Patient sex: F
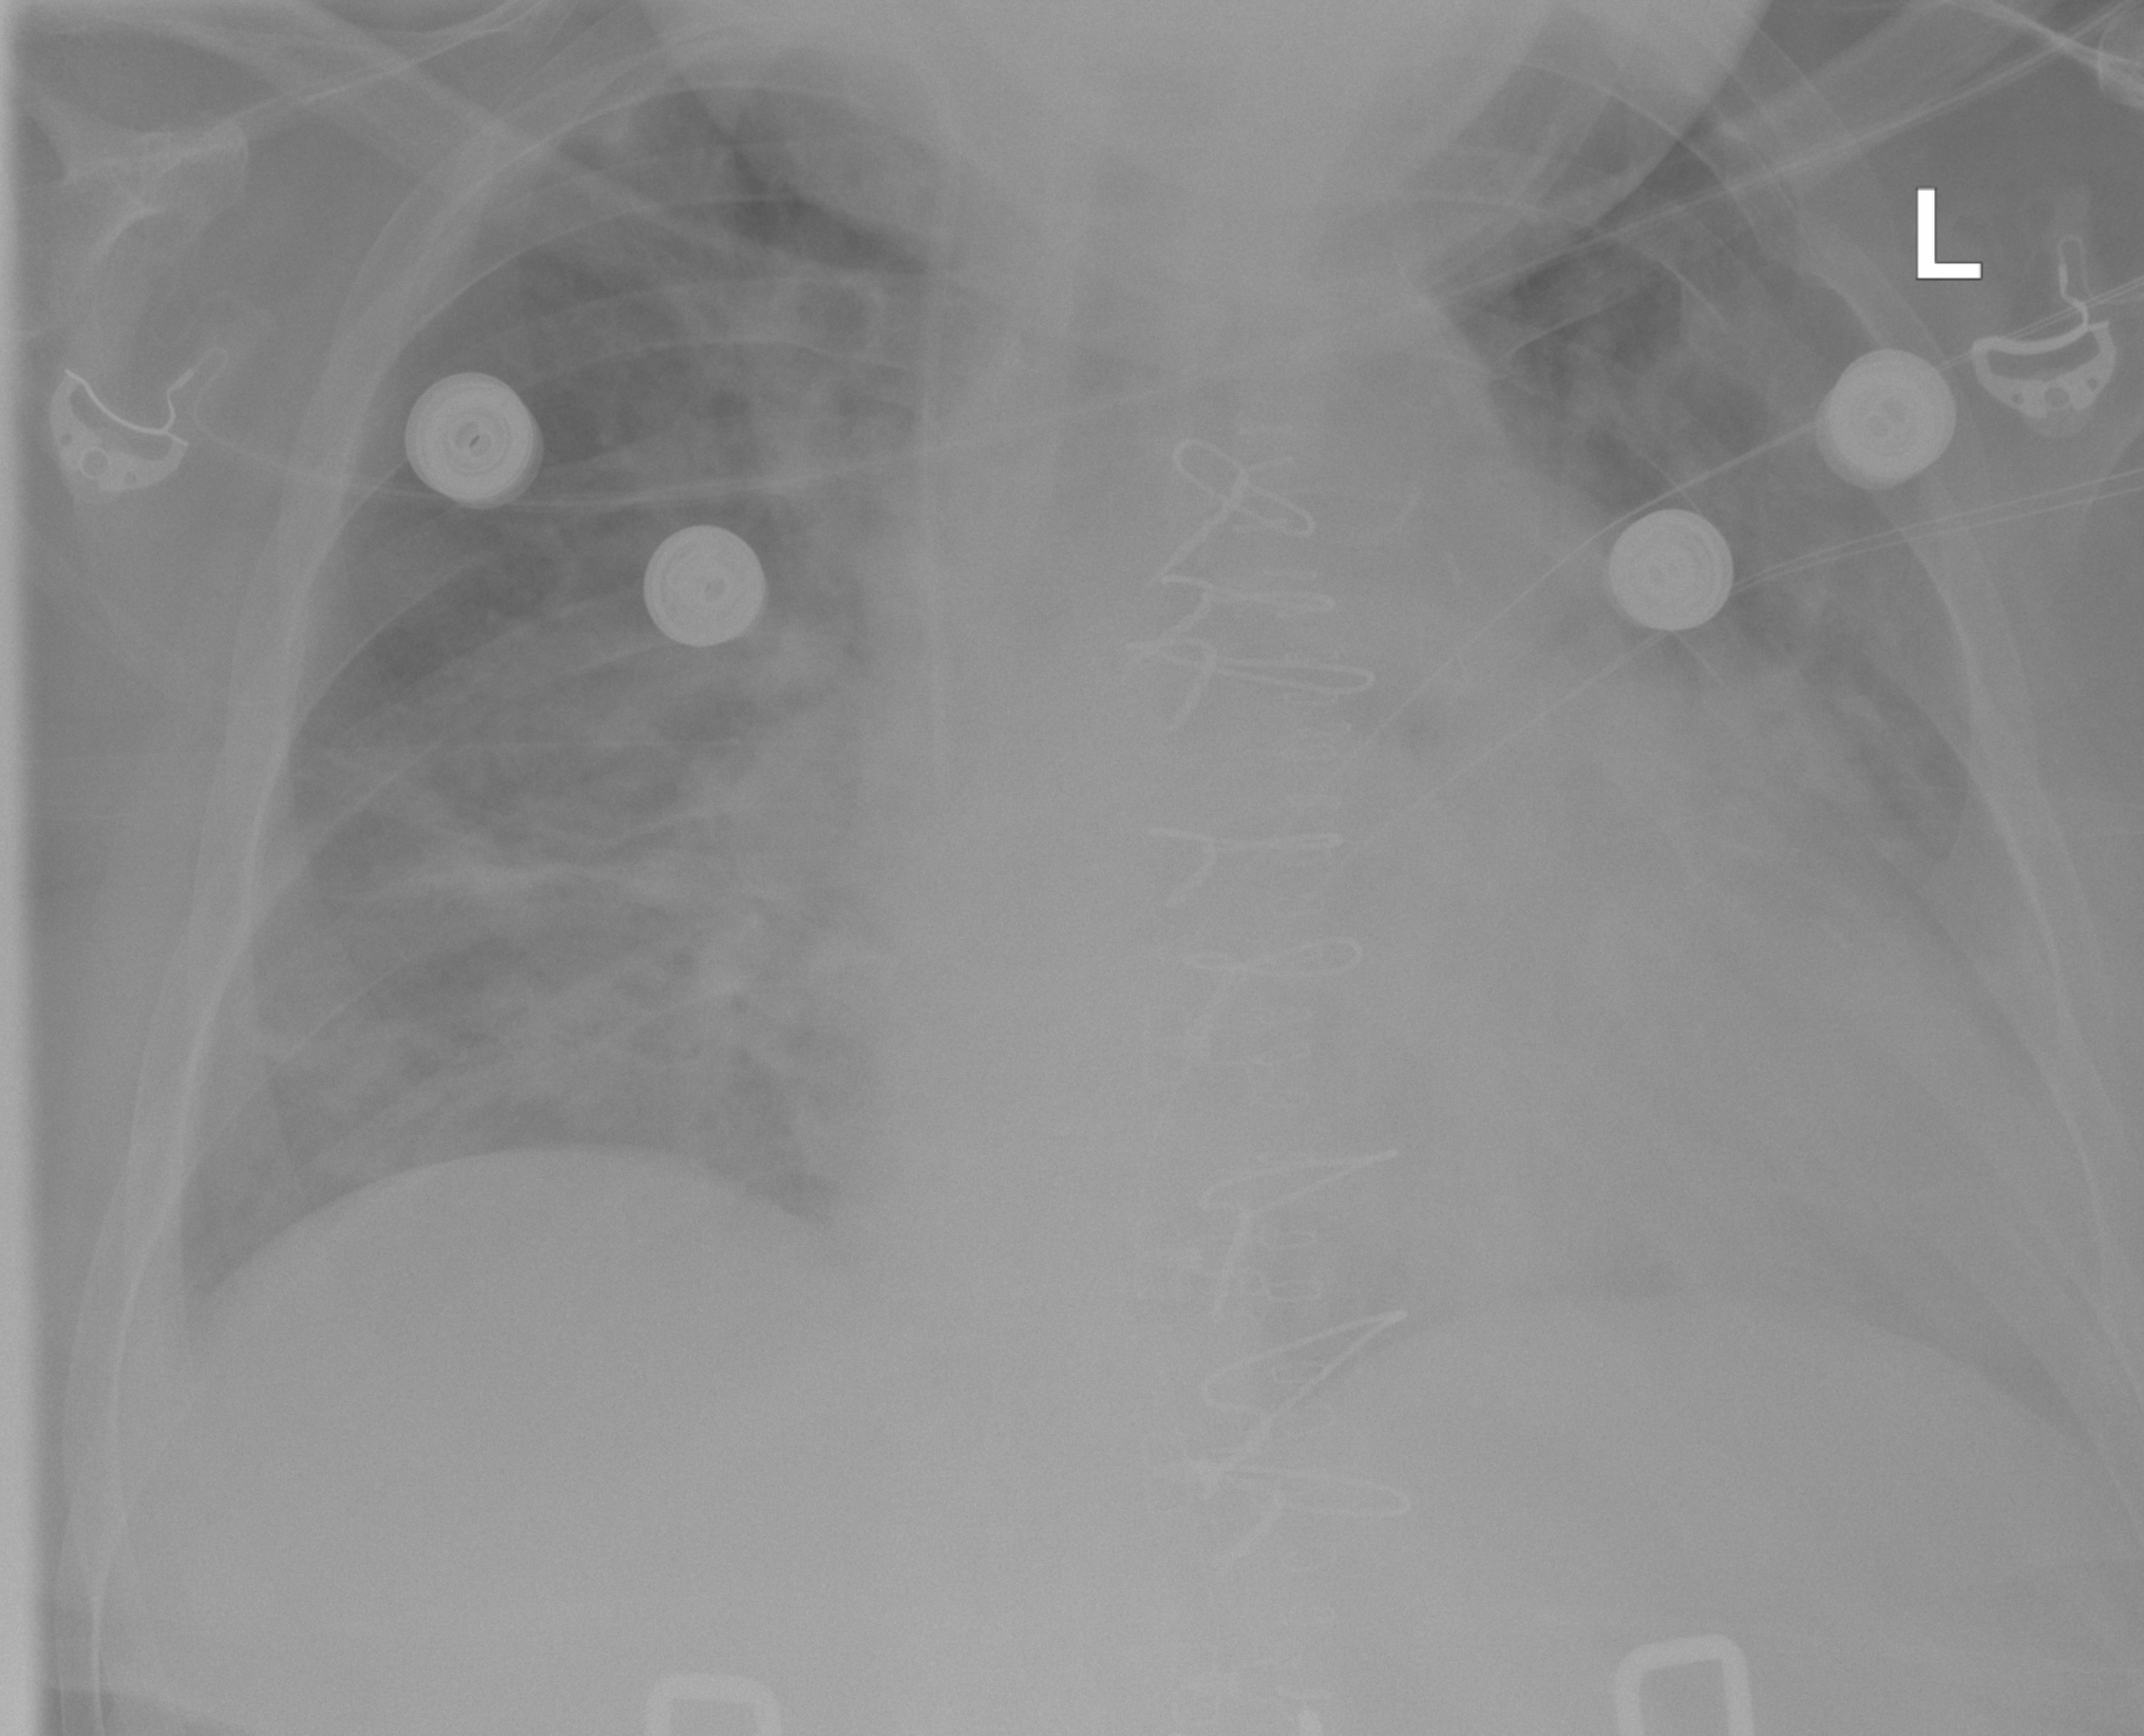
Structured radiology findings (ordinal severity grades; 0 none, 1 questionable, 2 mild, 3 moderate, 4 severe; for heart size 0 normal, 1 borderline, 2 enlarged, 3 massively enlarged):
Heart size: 3
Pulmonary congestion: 2
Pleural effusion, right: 0
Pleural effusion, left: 0
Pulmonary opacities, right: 2
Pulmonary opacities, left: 2
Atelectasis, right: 2
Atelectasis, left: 2